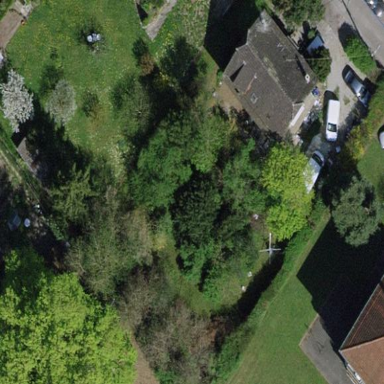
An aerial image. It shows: Garden surrounded by fence.